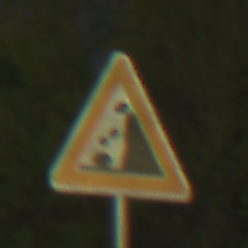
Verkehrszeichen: SteinschlagRechts
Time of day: Night
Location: Outdoor (Urban)
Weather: PartlyCloudy
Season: NotSpecified
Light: Artificial